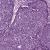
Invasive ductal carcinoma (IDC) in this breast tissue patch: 0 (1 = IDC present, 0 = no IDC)